Question: So I have a case where 'Find Usages' doesn't return hits from a particular class of mine. I'm using Android Studio 1.0.2. The class is used in a method paramter, is a part of the main source code base and module, and does pop up when I do a free text 'Find in Path'
Have I somehow removed the file 'VgXitiLogger.java' from indexing? Where in that case do I configure that?

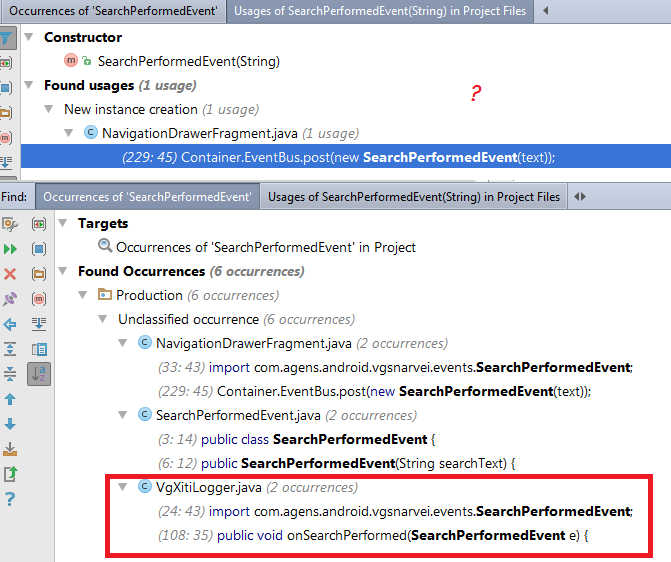
Answer: Your "Find Usages" screenshot shows the usages of the constructor of the SearchPerformedEvent class, because you triggered Find Usages when the caret was on the constructor of the class. The occurrences on the second screenshot are usages of the class, not of the constructor.